Question: Is there a way to remove the blue frame from input filed?

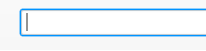
Answer: The blue border you are showing is the focus border.
To remove it entirely, use something like
'''
textField.setStyle("-fx-focus-color: -fx-control-inner-background ; -fx-faint-focus-color: -fx-control-inner-background ;");
'''
or in an external css file
'''
.text-field {
-fx-focus-color: -fx-control-inner-background ;
-fx-faint-focus-color: -fx-control-inner-background ;
}
'''
To make it the same as the unfocused text field, use
'''
.text-field:focused {
-fx-background-color: linear-gradient(to bottom, derive(-fx-text-box-border, -10%), -fx-text-box-border),
linear-gradient(from 0px 0px to 0px 5px, derive(-fx-control-inner-background, -9%), -fx-control-inner-background);
}
'''